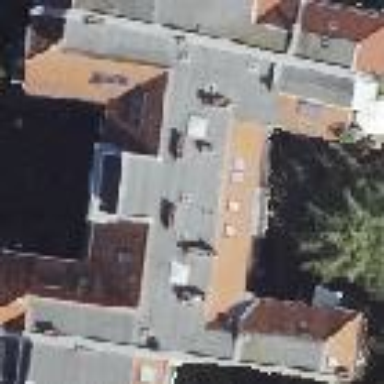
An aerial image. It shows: View of apartment building.